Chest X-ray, PA view. Patient: 37 years old, sex M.
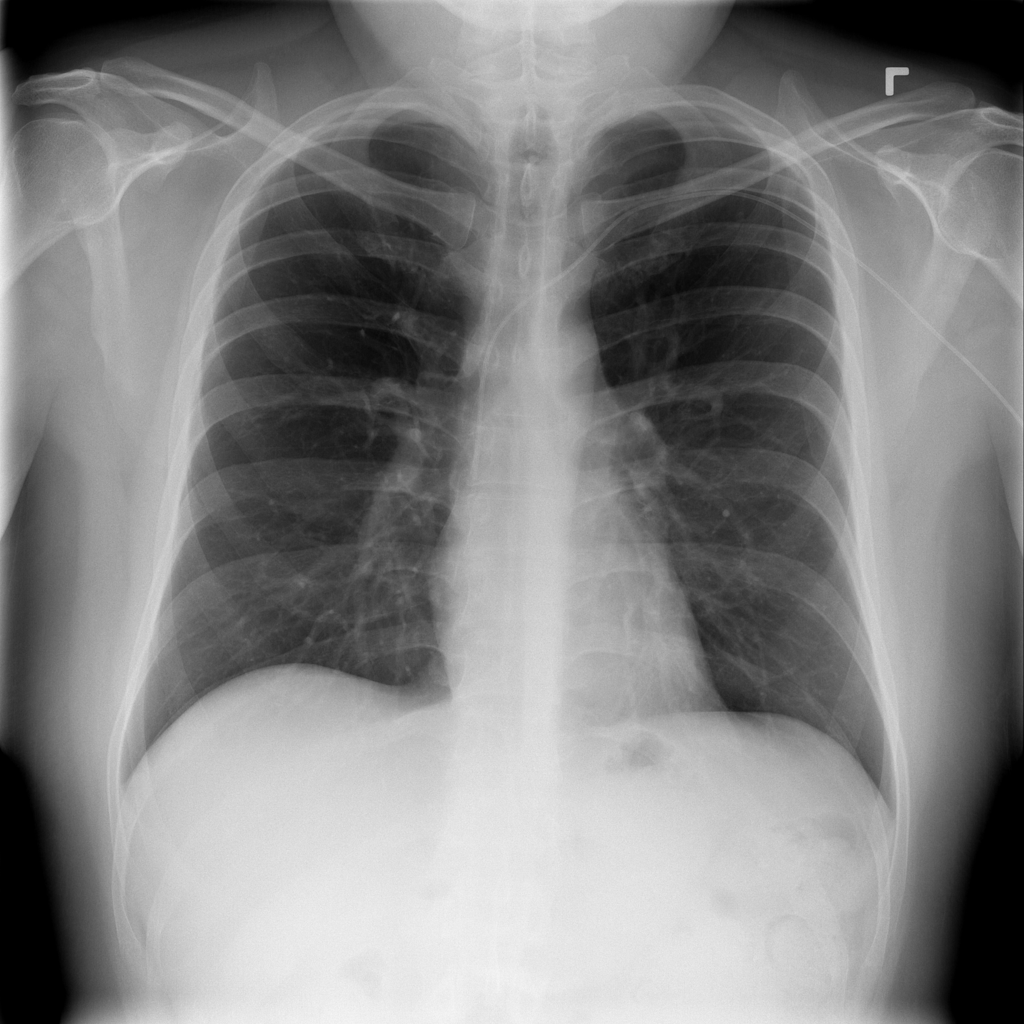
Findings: No Finding